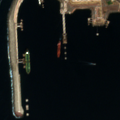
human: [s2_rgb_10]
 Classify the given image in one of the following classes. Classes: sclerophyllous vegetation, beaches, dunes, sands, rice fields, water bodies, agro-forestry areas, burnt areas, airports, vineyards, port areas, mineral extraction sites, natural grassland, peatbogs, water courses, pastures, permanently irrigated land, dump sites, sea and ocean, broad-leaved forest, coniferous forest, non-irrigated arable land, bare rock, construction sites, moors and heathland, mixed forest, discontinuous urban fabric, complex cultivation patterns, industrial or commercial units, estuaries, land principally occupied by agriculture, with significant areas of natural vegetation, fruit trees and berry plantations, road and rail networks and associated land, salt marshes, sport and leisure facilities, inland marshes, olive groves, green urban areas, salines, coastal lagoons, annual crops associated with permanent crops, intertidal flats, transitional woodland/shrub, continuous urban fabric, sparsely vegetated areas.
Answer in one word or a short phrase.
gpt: discontinuous urban fabric, port areas, sea and ocean